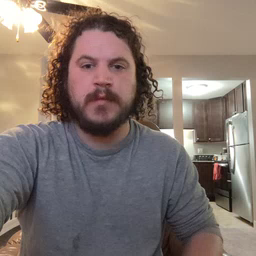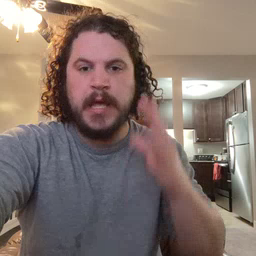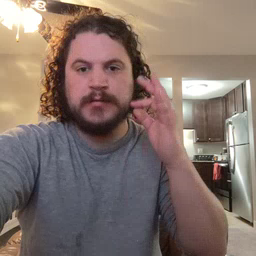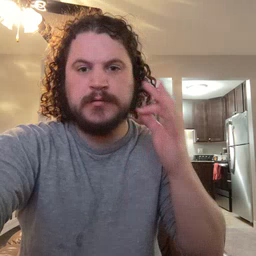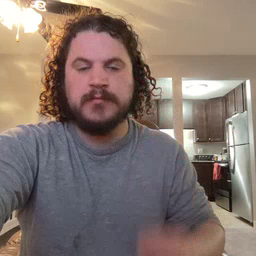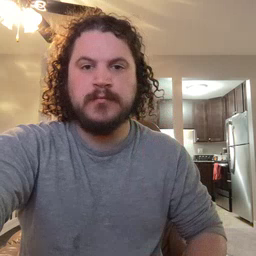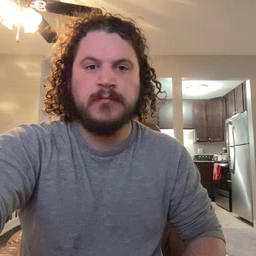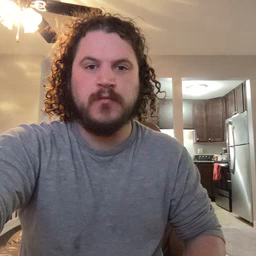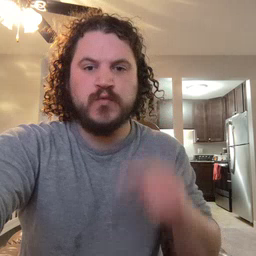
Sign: cat